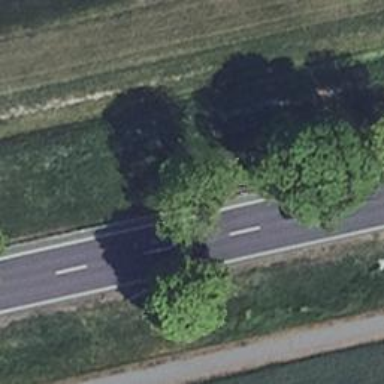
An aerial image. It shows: Deciduous broadleaved tree.